Question: I was testing out James Shore's <URL>, and I see that all methods inherit from Function.prototype, including the methods on the global Object.prototype. How does that work? Isn't that kinda circular? I mean... doesn't the Function.prototype "itself" inherent from the Object.prototype? So how does Object inherent anything from Function.prototype? Isn't a function only a sub-type of Object? Shouldn't Object inherently contain these behaviors anyway? Why the need for that inheritance?

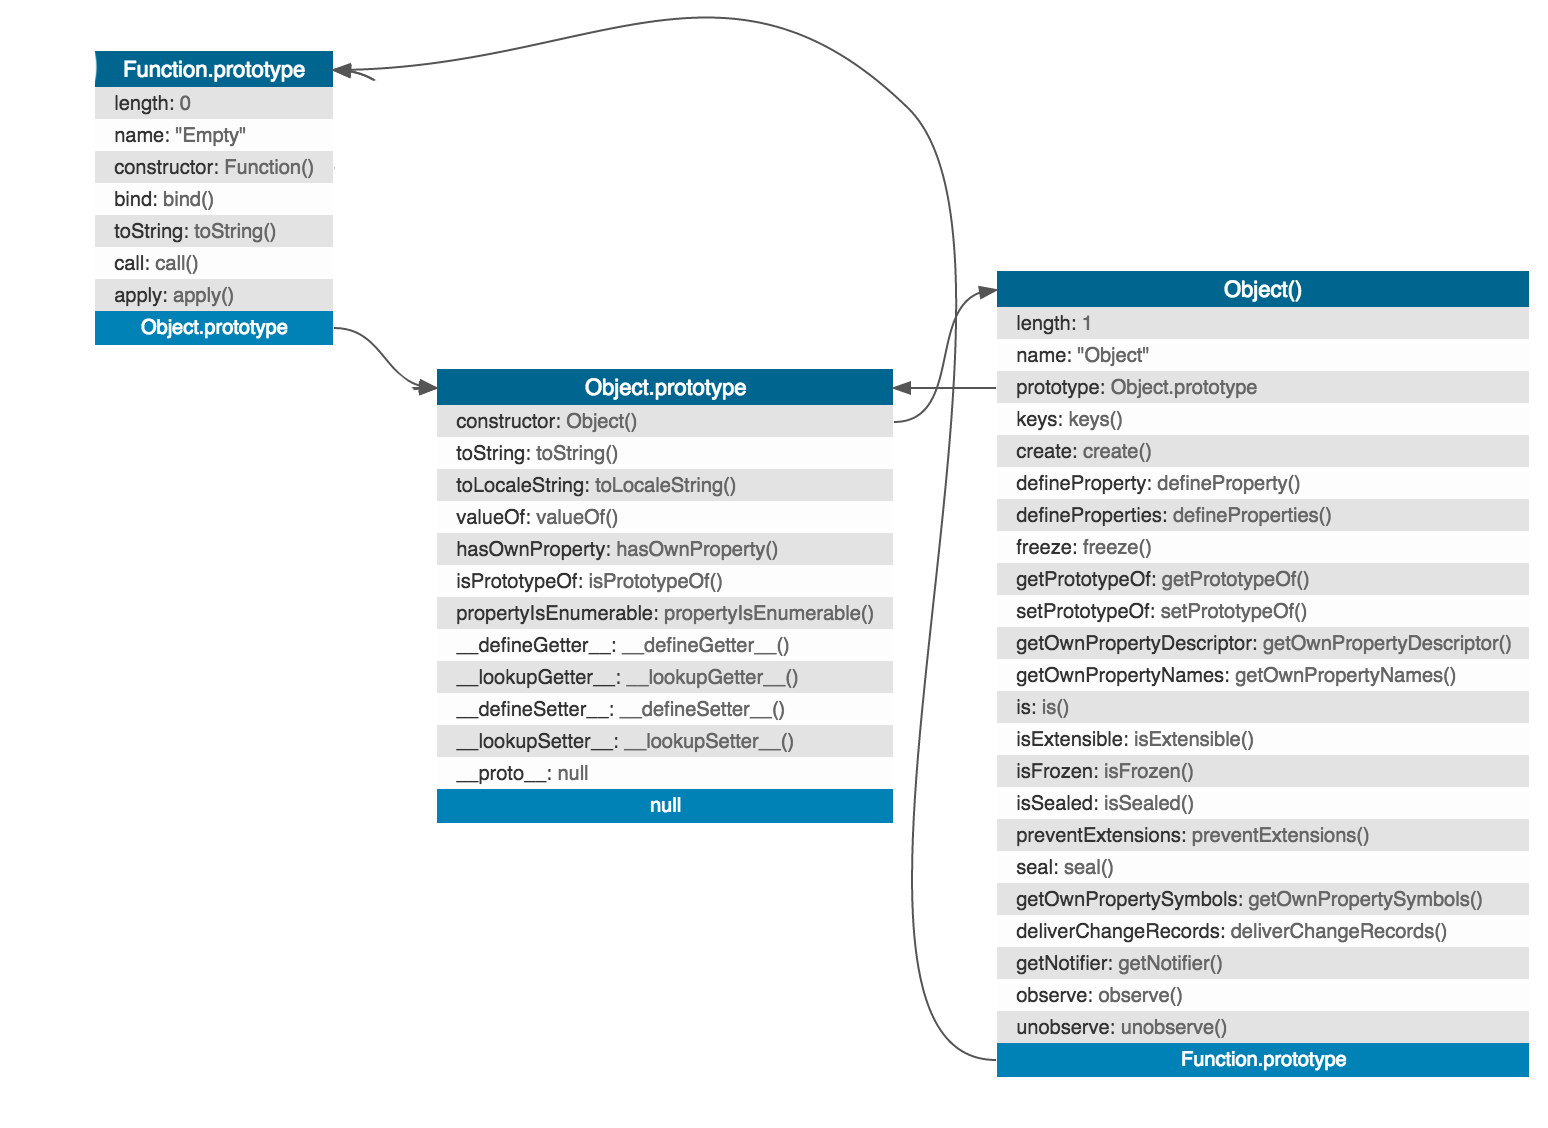
Answer: ## TL;DR
is last in the prototype chain and it doesn't inherit from anything. The constructor is the one that inherits from because it's just a function; it's a instance.
---
## Long Version
Since your question is a general one, I'll try to describe a few subjects and hopefully you will answer your own question. Here are the subjects I'll try to cover:
1. Two ways to use the word "prototype".
2. How classes are created in JavaScript.
3. How the Function & Object constructors relate.
## Two ways to use the word "prototype"
The word "prototype" can be a little confusing in JavaScript. That's because there are at least two ways to use this word depending on the context:
The prototype object of another object is also talked about as the , denoted as , or '__proto__'; they all mean the same thing. As an example let's take this array: 'nums = [9, 8, 7];'. We say that 'nums' is an array... but why?
1. We say it's an array because it is an instance of the Array constructor (constructors are just functions, except we use them with the new keyword).
2. We also say it's an array because its prototype object (a.k.a. "internal prototype") is the object contained inside of the Array.prototype property.
Continuing with the 'nums' array example, the Array constructor function has a property named 'prototype', and we can access it like this: 'Array.prototype'. This property is the "internal prototype" of Array instances, and provides all the methods that we're used to calling on arrays - e.g. 'forEach', 'push', 'pop', 'join', and so on.
So, along the same lines, the internal prototype of my function 'foo()', or any other function, is the object that's contained inside of the 'Function.prototype' property; in other words, 'Function.prototype' is any function's "internal prototype" object. Also, we can say that the constructor has a property, which eventually is the "internal prototype" of all functions.
Where I'm getting at is that we speak of one thing (the ) in two different ways. In the first way we say: "the prototype/internal prototype" of an object, and in the second way we say: "the constructor's prototype" property.
## How classes are created in JavaScript
In JavaScript are like in other programming languages. Well, not quite. Actually, to resemble classes, JavaScript uses a combination of a and another object called the . Actually every JavaScript function acquires a property automatically because a function can be used as a constructor or simply as a function. When a function isn't used as a constructor, its property isn't used for anything and it's just dangling there as a useless property.
In classical languages, the class contains both the and the , however in JavaScript, the constructor function contains the instance variables and its object contains the instance methods.
Instance variables are unique to the particular instance of a constructor function (), and instance methods are shared by all instances. In other words, all instances can execute the instance methods but cannot access the variables of each other.
So, all objects in JavaScript are instances of their respective constructor functions. For example, an array such as '[1,2,3]' is an instance of the 'function Array() {}' constructor. Objects such as '{key: 'value'}' are instances of the 'function Object() {}' constructor. JavaScript functions such as 'alert()' are instances of the 'function Function() {}' constructor... and so on.
Again, all constructor functions in JavaScript have a 'prototype' property, and this property includes the methods that instances of the constructor will inherit.
'''
// Person constructor to create people instances
function Person(name, age) {
// Every instance has its own "instance variables", a.k.a. properties.
this.name = name;
this.age = age;
}
// The "instance methods"
Person.prototype = {
greet: function() {
return 'Hello ' + this.name;
},
//...
};
// Joe is an instance of the 'Person' constructor, and Joe's "prototype"
// is the 'Person.prototype' object. We call Joe's "prototype" the
// "internal prototype".
var joe = new Person('Joe Doe', 44);
joe.name; //=> Joe Doe
joe.greet(); //=> Hello Joe Doe
'''
## How the Function & Object constructors relate
The 'Object' Constructor.
The constructor is just like the constructor above, except it creates object instances instead of person instances.
The 'Function' Constructor.
The constructor is just like the & constructors above, except that it creates Function instances, in other words it creates functions.
All constructors in JavaScript like 'Person', 'Object', 'Array', 'Function', 'String', 'Boolean', and so on, are just functions. Since they are functions, it means that they were created with 'new Function' internally in the language, and all function methods like 'call()' and 'apply()' come from . In other words, is the "prototype/internal prototype" object of all functions, including constructors and the function 'Function' itself.
Don't confuse a constructor's 'prototype' property, which includes the methods that future instances will use, with the internal prototype of the constructor itself.
However, keep in mind that a constructor's 'prototype' property is the internal [[Prototype]] of that constructor's instances. For example, 'Function.prototype' is the internal [[Prototype]] for the 'Object' constructor, and that makes sense since the 'Object' constructor is just another function (a 'Function' instance).
For a code conclusion take a look at how the Object & Function constructors are created internally in JavaScript:
'''
// Object constructor
// ==============================================
function Object() { /* ... */ }
// Object.keys()
// Object.observe()
// ...
// 'Object.__proto__' (internal [[Prototype]])
// -----------------------------------------------
// Since 'Object' is a function, it inherits all of Function's
// instance methods (the ones inside of Function.prototype).
//
// In other words the 'Object' constructor can use methods
// like 'apply()', 'call()', 'bind()', and more.
//
// So we can say that the Object's prototype is the
// 'Function.prototype' object.
Object.__proto__ = Function.prototype;
// 'Object.prototype' (instance methods)
// -----------------------------------------------
// The Object's 'prototype' property is totally different from
// the '__proto__' property. This 'prototype' property includes
// methods that all JavaScript objects inherit. So an object
// literal like 'var obj = {}' or an array like 'var arr = []'
// or even a function like 'alert' can use these methods.
Object.prototype = {
constructor: Object,
hasOwnProperty: function() {},
isPrototypeOf: function() {},
//...
};
// Function constructor
// ==============================================
function Function() { /* ... */ }
// Function.call()
// Function.apply()
// ...
// [[Prototype]] + instance methods
// -----------------------------------------------
// Since 'Function' is a function itself and at the same time
// the constructor for other JavaScript functions, its internal
// [[Prototype]] and the 'prototype' property point to the same
// exact object.
Function.__proto__ = Function.prototype = {
apply: function() {},
call: function() {},
bind: function() {},
//...
// Just an object literal, so it inherits the
// Object's instance methods.
__proto__: Object.prototype
};
'''
---
## Further Resources
- <URL>